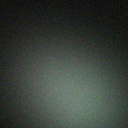
Screen state: off